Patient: sex M, age 75
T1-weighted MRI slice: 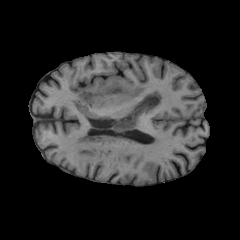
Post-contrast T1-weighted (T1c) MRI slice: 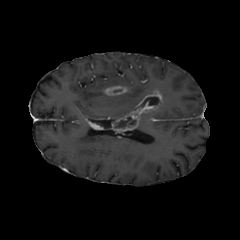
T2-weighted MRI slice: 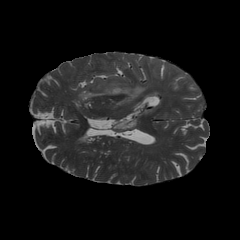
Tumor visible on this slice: yes
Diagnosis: Glioblastoma, IDH-wildtype
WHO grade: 4